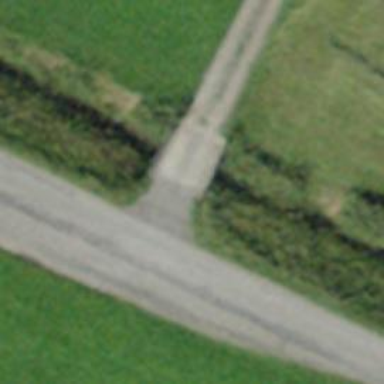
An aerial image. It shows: Driveway with gravel surface.